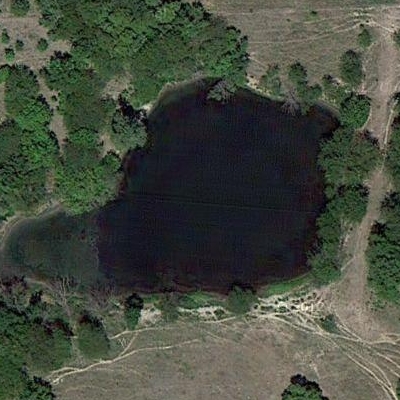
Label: RiverLake